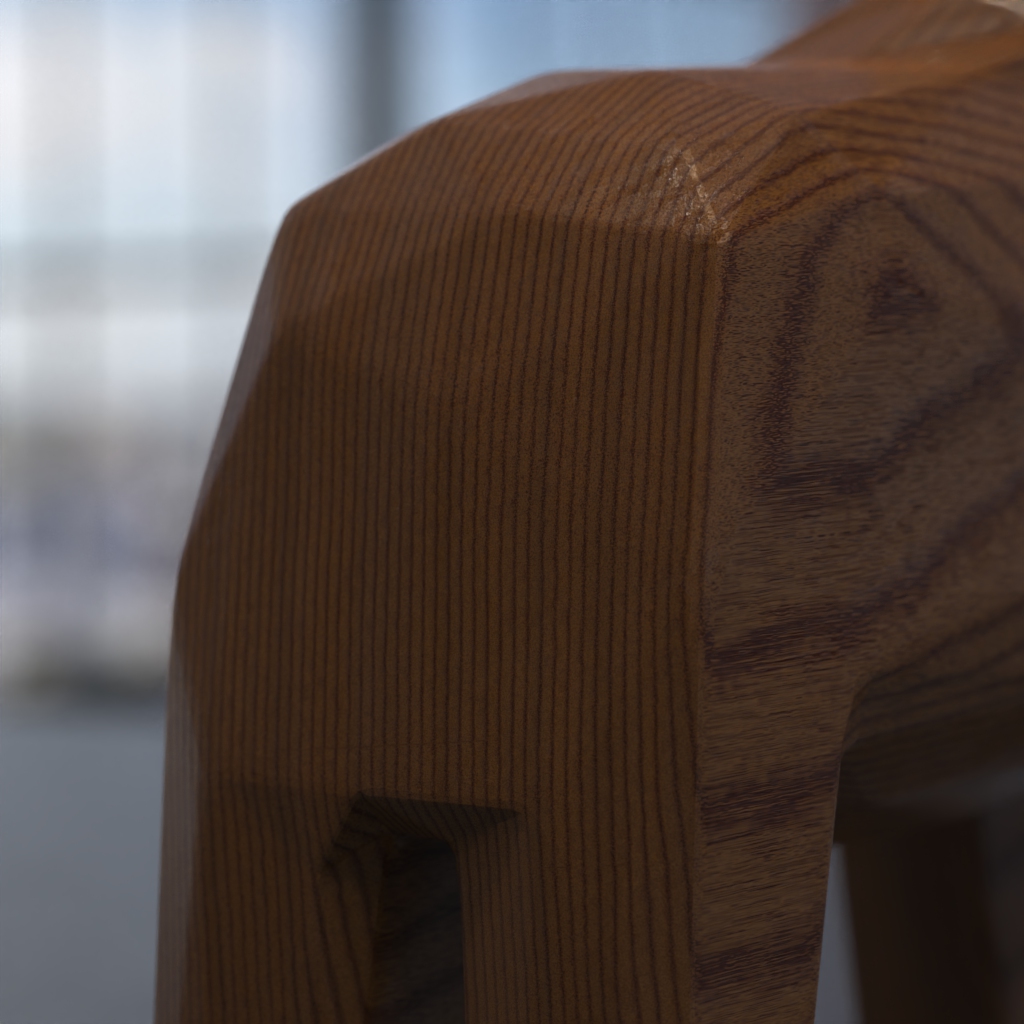
A high quality rendering of a dalahest_oak dalecarlian horse figurine made of varnished dark oak standing on a dark kitchen counter in an dark kitchen counter,extreme close-up from rear right side,  macro, 150 mm, f 16, bokeh